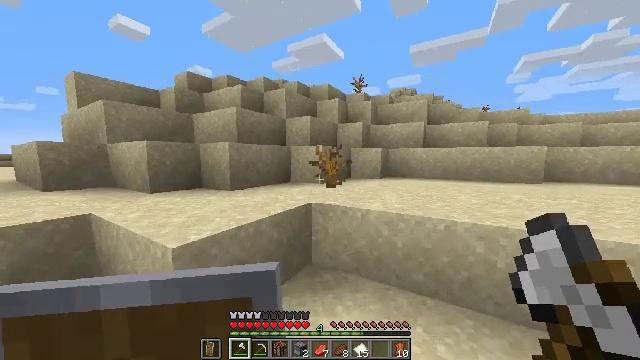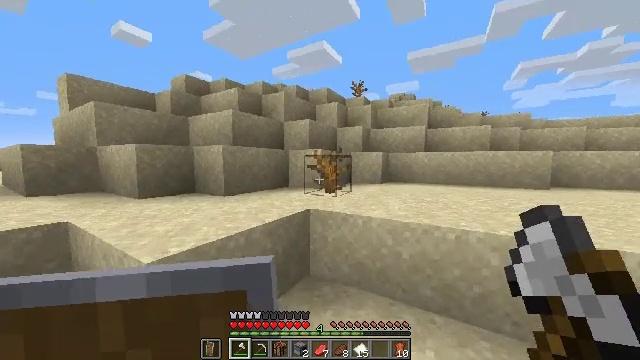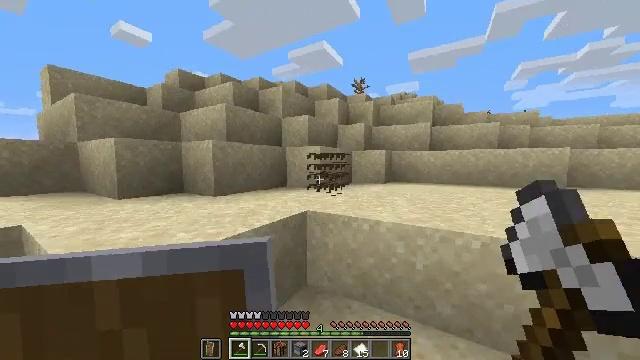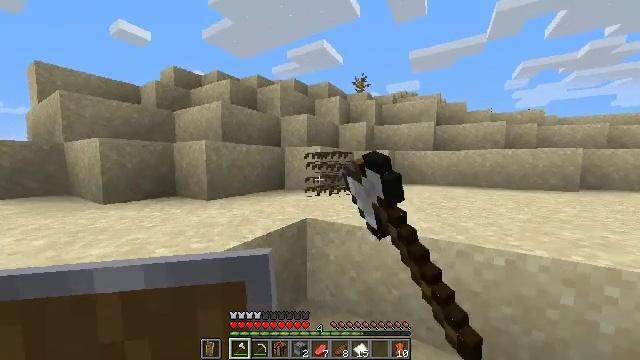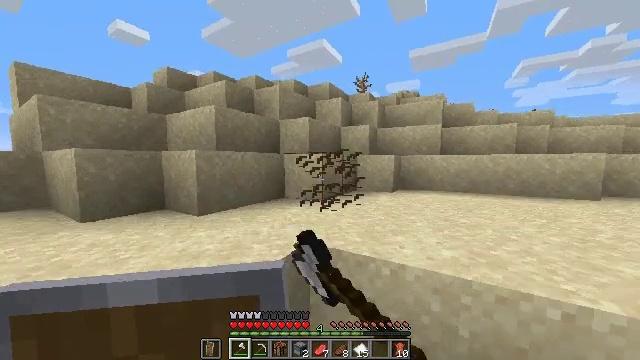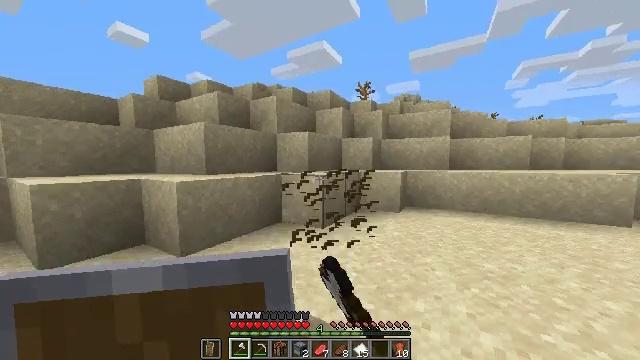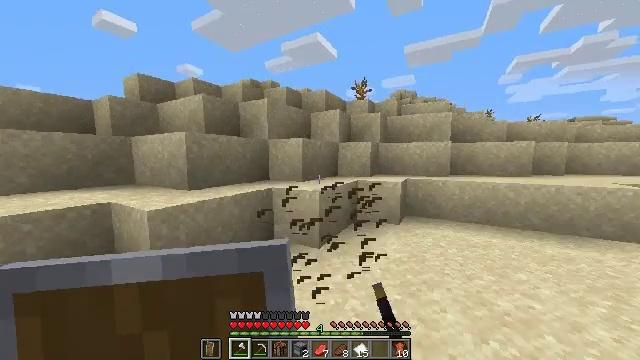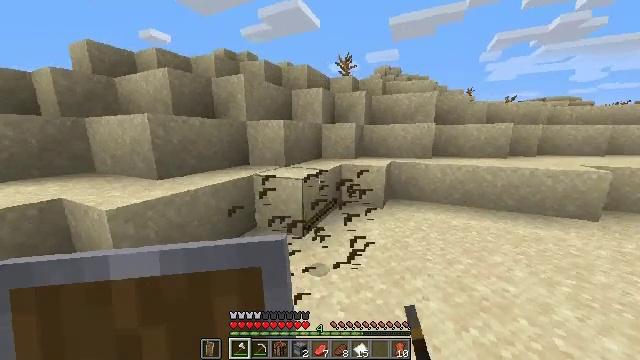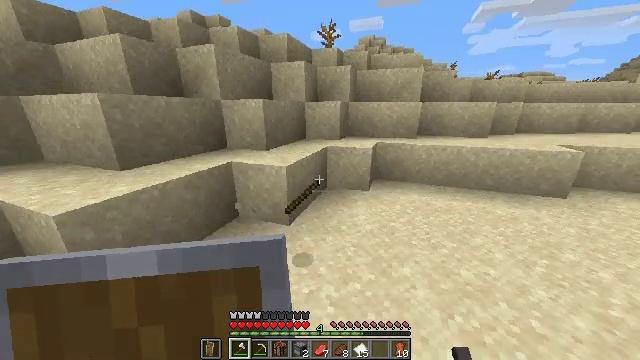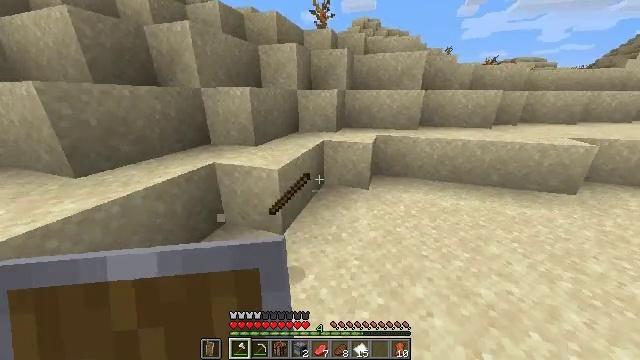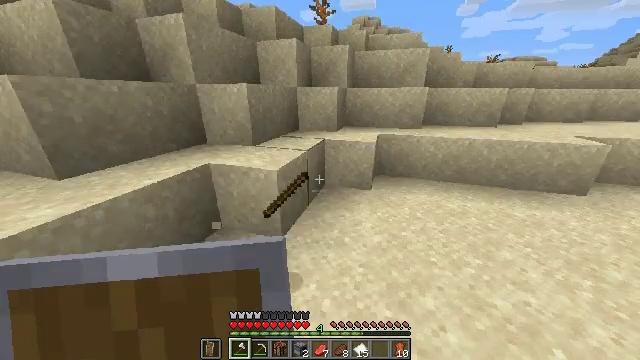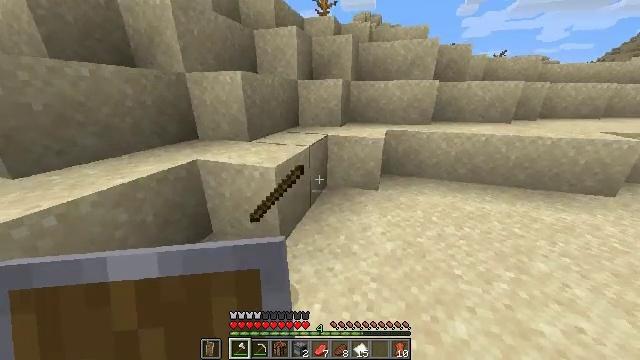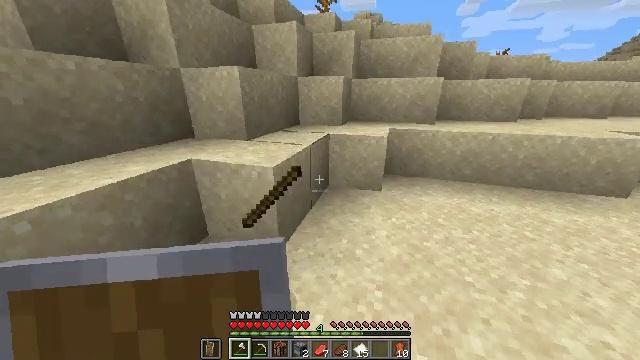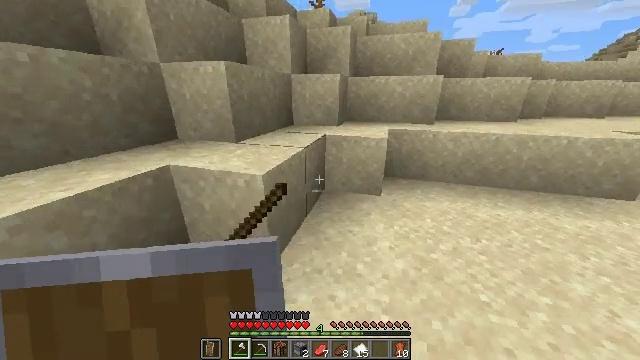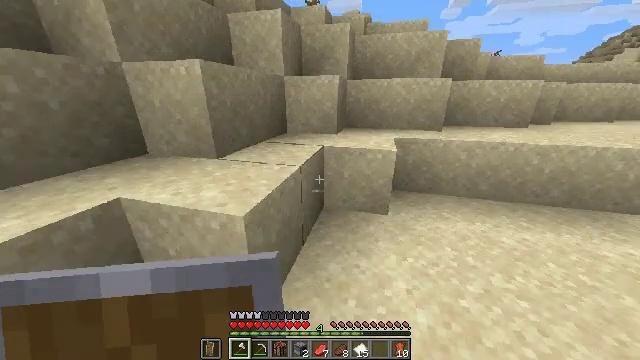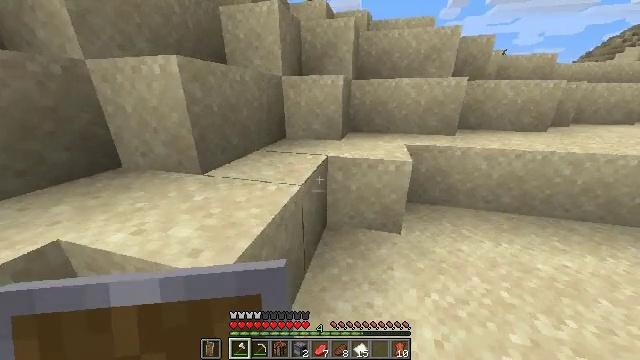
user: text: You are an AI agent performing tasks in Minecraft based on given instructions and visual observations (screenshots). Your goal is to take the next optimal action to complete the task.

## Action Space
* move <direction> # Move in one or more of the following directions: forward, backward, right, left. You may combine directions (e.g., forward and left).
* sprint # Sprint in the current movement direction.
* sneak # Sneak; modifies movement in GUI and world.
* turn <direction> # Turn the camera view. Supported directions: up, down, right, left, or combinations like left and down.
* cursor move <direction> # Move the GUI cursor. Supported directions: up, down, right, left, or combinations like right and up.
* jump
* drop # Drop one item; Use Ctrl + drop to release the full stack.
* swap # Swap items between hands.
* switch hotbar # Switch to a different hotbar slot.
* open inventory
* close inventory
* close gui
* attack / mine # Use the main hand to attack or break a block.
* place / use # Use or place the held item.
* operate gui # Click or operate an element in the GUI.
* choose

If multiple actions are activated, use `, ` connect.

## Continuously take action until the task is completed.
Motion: motion action
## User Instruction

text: Break the dead bush for sticks.
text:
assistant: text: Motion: sprint, turn up
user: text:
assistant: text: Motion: sprint, attack / mine
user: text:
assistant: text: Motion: sprint, attack / mine
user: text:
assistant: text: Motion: sprint, attack / mine, jump
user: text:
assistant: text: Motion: sprint, attack / mine, jump
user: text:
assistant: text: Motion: sprint, turn right and down, jump
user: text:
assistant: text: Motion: sprint, turn right and down, jump
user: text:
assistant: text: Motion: sprint, turn right and down, jump
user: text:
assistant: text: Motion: sprint, turn right and down, jump
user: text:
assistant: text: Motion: sprint
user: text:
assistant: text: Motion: sprint
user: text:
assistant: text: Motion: sprint
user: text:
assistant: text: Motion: sprint, turn right
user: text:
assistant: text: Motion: sprint, turn right
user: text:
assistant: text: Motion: sprint
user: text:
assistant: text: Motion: sprint
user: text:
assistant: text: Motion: sprint, jump
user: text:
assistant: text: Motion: sprint, jump
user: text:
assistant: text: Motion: sprint, turn up, jump
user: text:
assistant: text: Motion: sprint, jump
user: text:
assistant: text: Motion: sprint, jump
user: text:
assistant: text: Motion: sprint, jump
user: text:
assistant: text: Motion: sprint, jump
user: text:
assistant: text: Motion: sprint, jump
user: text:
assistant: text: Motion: sprint, jump
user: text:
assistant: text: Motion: sprint, turn left and up, jump
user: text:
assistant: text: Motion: sprint, turn up, jump
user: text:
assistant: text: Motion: sprint, turn left and up, jump
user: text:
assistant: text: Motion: sprint, turn up, jump
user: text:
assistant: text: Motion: sprint, turn up, jump